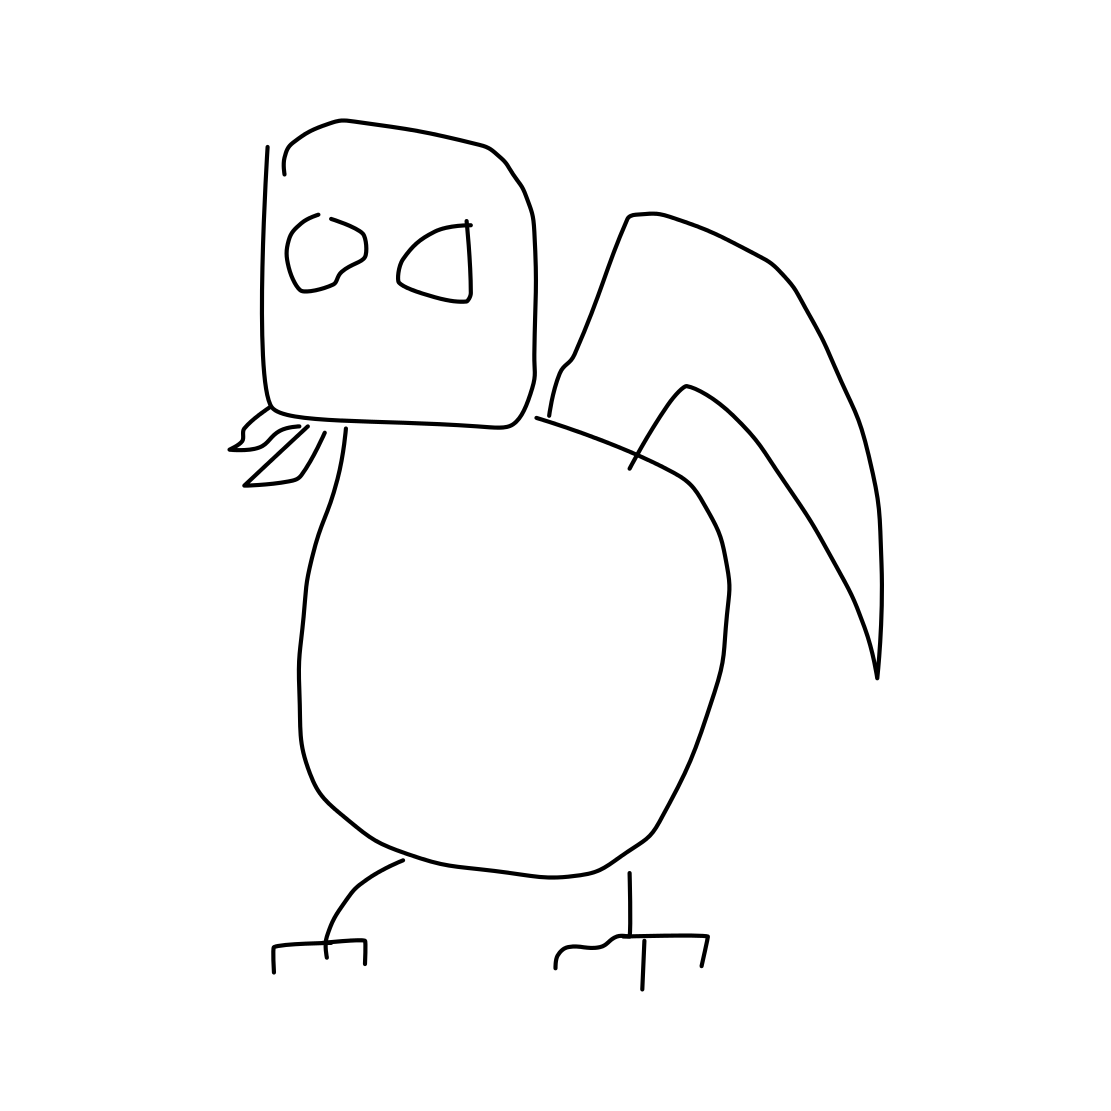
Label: owl